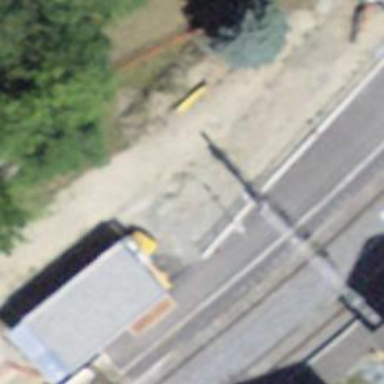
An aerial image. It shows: Catenary mast for power lines.